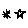
Label: star